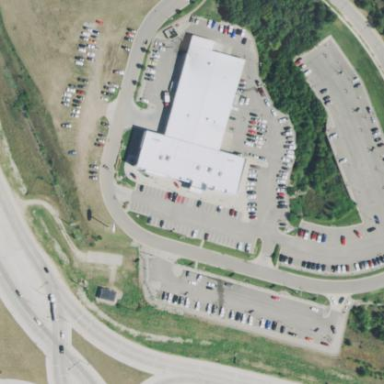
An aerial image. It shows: Building that houses car shop.